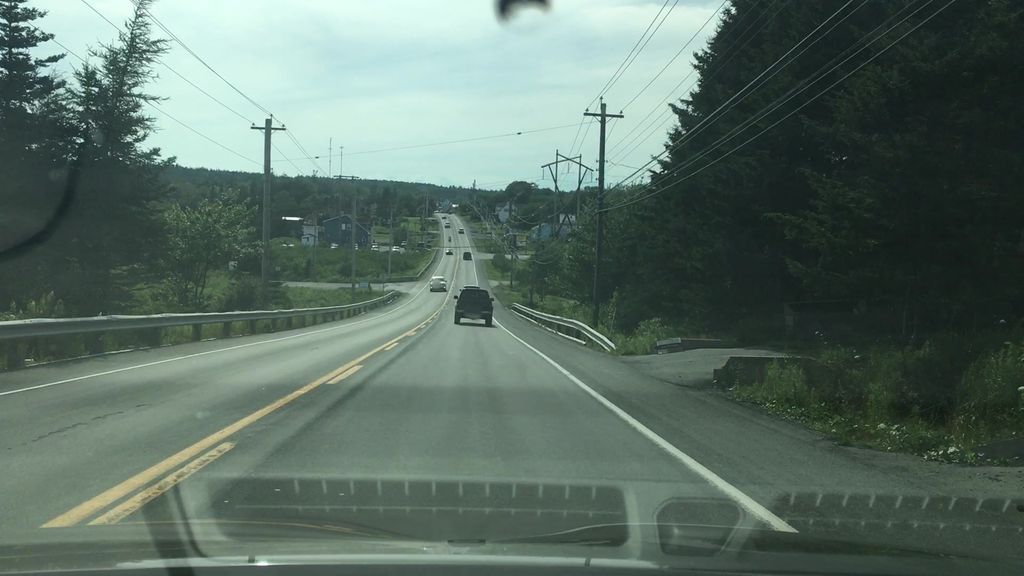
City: halifax